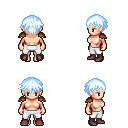
a pixel art fantasy rpg character, female body template, human, light skin, leather shoulder armor, white pants, white cyan short bangs hairstyle, maroon shoes, four views (front, back, left, right), 2x2 character sprite sheet, small pixel art, hard edges, no anti-aliasing